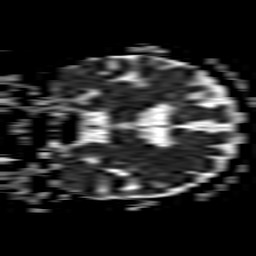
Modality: ADC
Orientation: coronal
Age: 73
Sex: male
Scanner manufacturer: philips
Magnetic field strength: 1.5 T
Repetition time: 3.4 s
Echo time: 0.06922 s